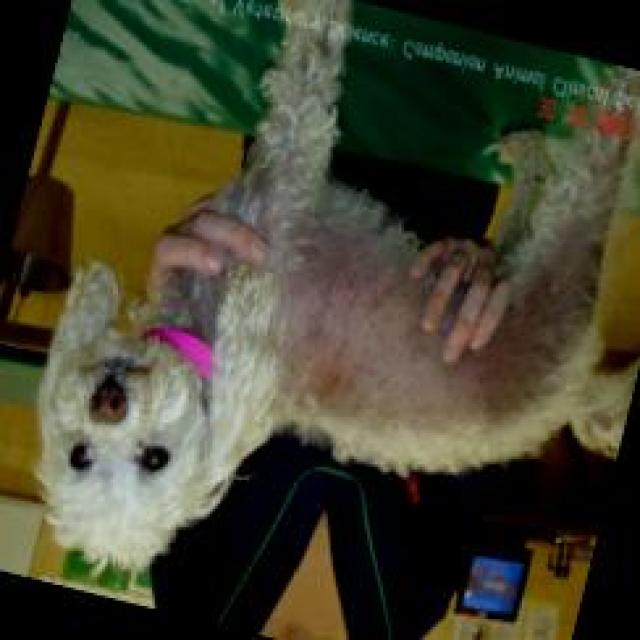
Canine fungal skin infection — characterized by alopecia, scaling, crusting, and circular lesions. Common agents include Malassezia and Candida species.